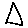
Label: triangle